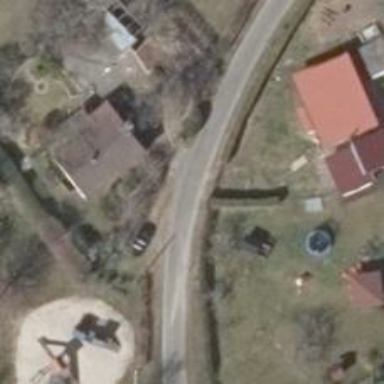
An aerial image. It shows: Paved residential road.